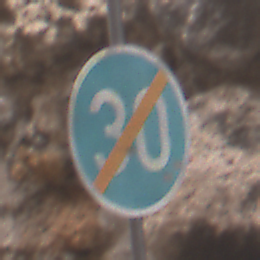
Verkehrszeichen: EndeMindestgeschwindigkeit
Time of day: Midday
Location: Outdoor (Urban)
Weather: PartlyCloudy
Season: NotSpecified
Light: Natural